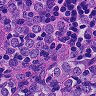
Metastatic tissue present: yes